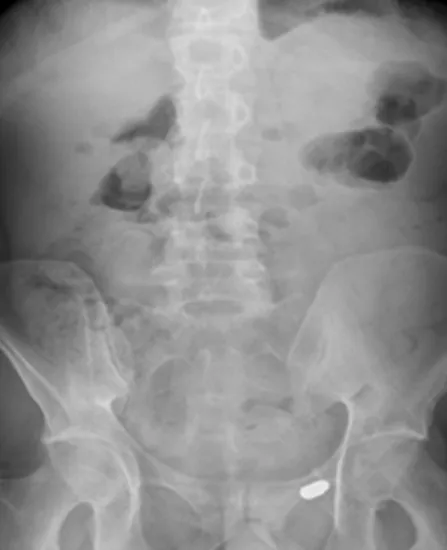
Abdominal radiography with pneumoperitoneum.
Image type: radiology (x_ray)